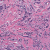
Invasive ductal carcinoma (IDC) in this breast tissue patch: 1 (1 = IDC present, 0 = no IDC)